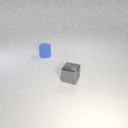
small gray metal cube to the right of small blue rubber cylinder